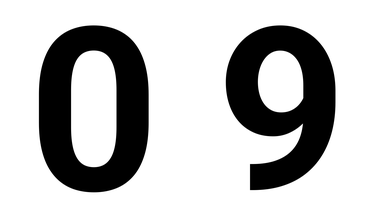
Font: Roboto_Bold